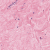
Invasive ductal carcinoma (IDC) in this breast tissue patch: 0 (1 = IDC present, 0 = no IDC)